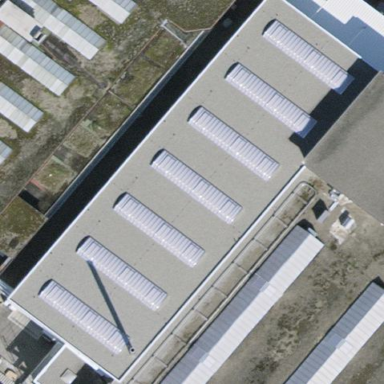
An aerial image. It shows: Industrial building.